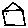
Label: house